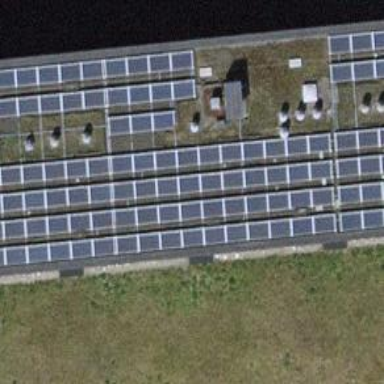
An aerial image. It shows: Solar power generator using photovoltaic method with solar photovoltaic panel types.